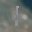
Label: 1